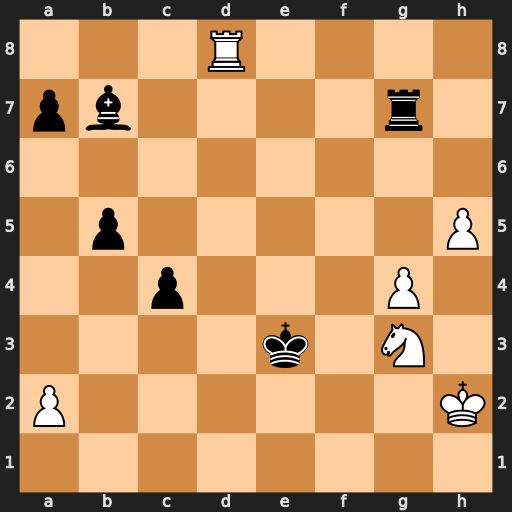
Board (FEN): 3R4/pb4r1/8/1p5P/2p3P1/4k1N1/P6K/8
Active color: w
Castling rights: -
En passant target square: -
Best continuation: Nf5+ Kf3 Nxg7